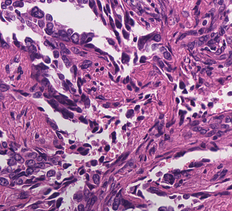
Tumor epithelial tissue: yes
Tumor-associated stroma tissue: yes
Normal tissue: no